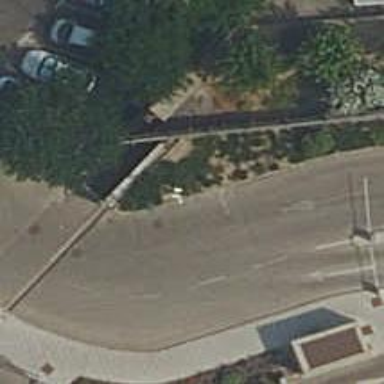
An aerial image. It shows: Metal fence as barrier.